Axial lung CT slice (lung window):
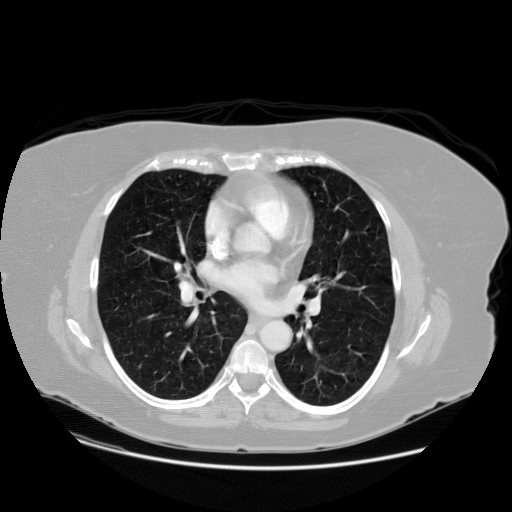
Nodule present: no